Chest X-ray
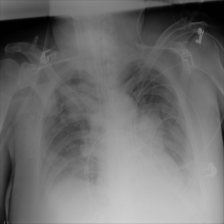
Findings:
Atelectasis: positive
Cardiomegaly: negative
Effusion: positive
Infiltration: negative
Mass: negative
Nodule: negative
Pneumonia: negative
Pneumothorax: negative
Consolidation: negative
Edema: negative
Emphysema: negative
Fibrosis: negative
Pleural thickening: negative
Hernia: negative